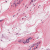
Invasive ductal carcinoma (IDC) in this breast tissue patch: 0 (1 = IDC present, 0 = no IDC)